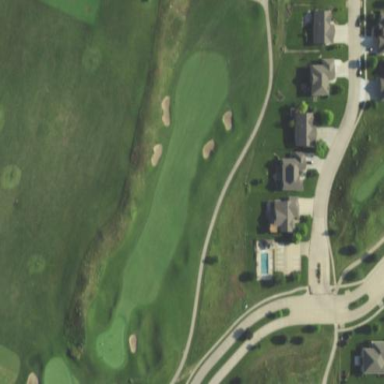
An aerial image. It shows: Golf fairway surrounded by grass.